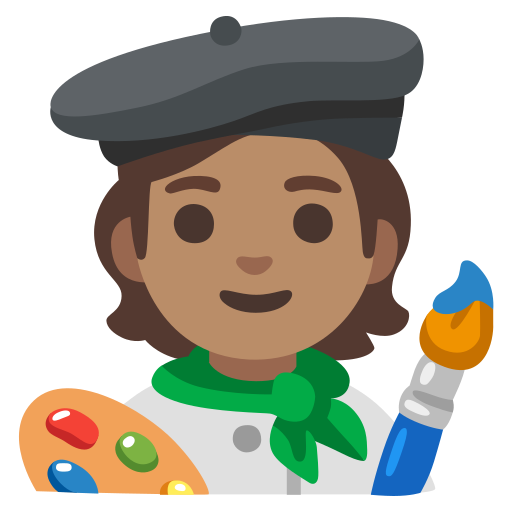
Emoji: 🧑🏽‍🎨